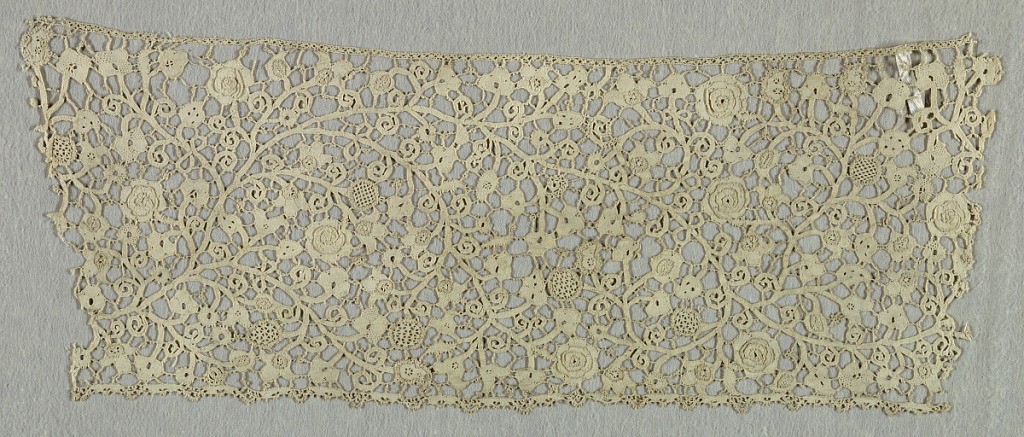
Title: Border
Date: early 18th century
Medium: linen Technique: bobbin made continuous tape with bars added
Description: Wide border of branching rose sprays connnected by bars with picotées.